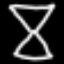
Label: hourglass